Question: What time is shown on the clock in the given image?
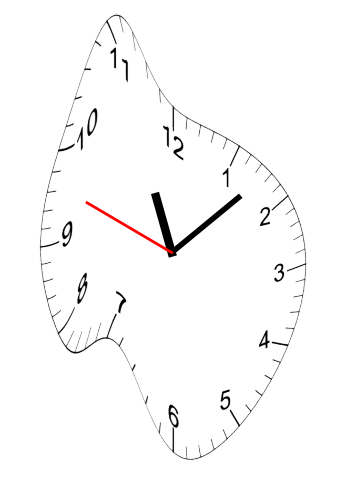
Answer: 11:07:48